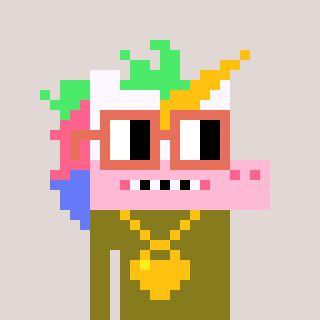
a pixel art character with square orange glasses, a unicorn-shaped head and a gunk-colored body on a warm background